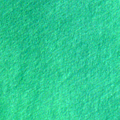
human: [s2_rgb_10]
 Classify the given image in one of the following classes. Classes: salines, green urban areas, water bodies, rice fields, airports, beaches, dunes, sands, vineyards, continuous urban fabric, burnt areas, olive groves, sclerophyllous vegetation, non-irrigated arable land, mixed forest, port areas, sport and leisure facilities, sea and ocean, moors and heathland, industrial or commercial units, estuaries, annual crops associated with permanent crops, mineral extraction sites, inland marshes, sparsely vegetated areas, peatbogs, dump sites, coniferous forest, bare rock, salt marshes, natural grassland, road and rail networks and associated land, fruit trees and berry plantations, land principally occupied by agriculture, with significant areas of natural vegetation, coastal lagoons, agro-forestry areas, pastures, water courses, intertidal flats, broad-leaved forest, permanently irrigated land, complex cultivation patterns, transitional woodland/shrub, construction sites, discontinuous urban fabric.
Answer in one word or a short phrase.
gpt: sea and ocean